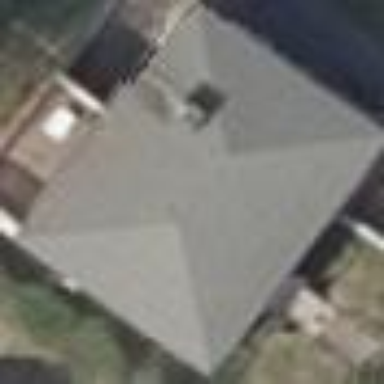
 oriented along the building and colored grey."